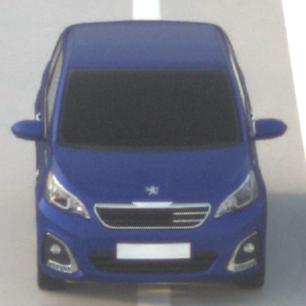
Make: Peugeot
Model: 108 1.0 VTi 68
Detailed model: 108
Model produced from: 2015/03
Model produced until: 2016/10
Doors: 3
Color: blue
Road condition: dry road
Daytime: sunrise or sunset
Contrast: low contrast